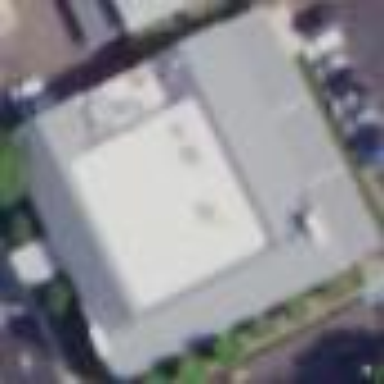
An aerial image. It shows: Building.